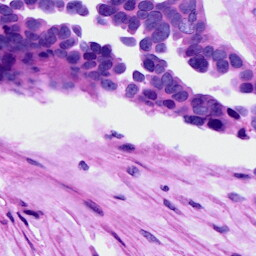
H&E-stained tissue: Ovarian